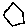
Label: hexagon